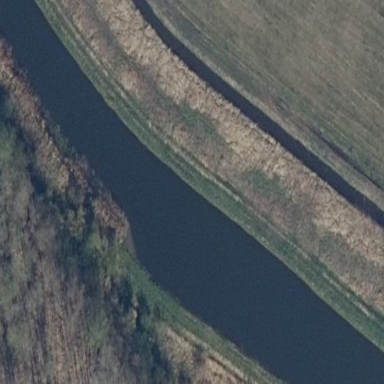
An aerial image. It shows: Reedbed in wetland area.